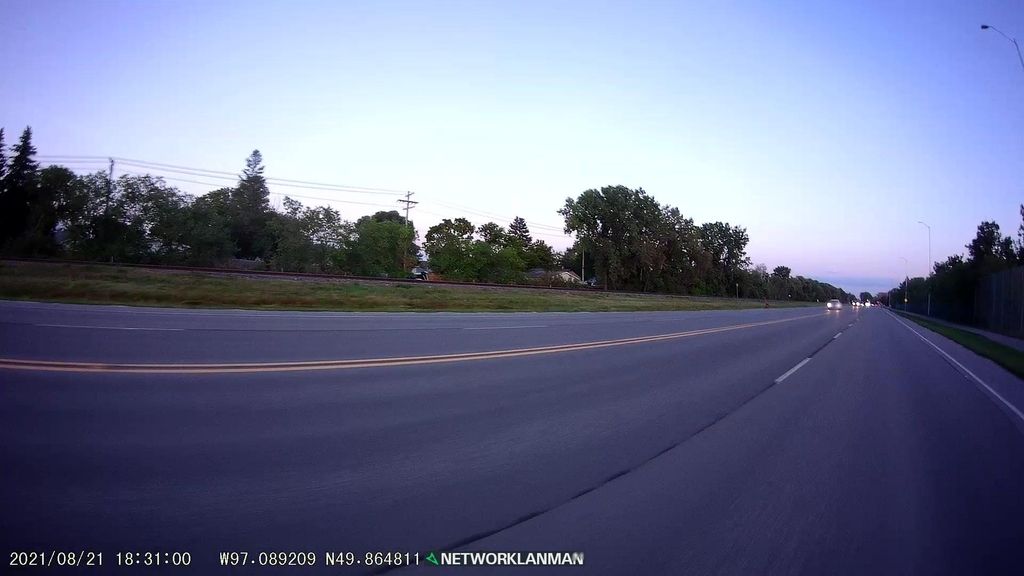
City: winnipeg